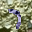
Label: 7